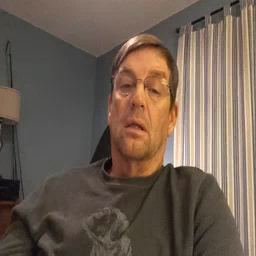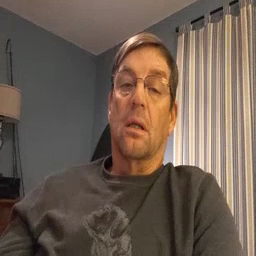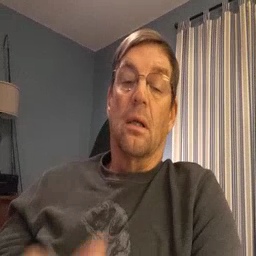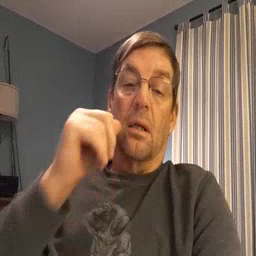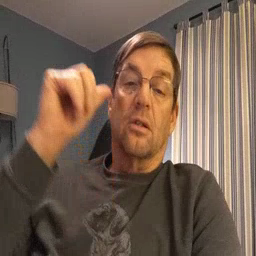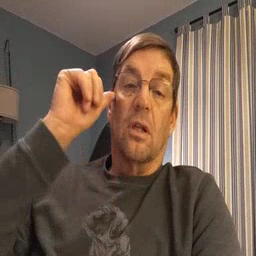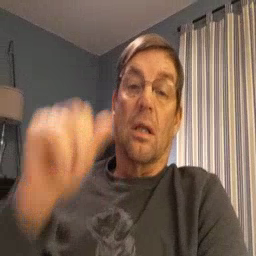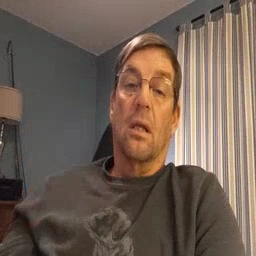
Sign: yesterday